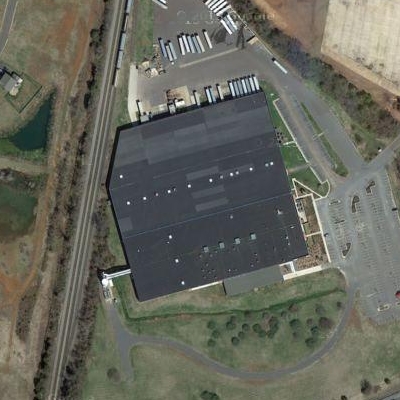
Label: cIndustry